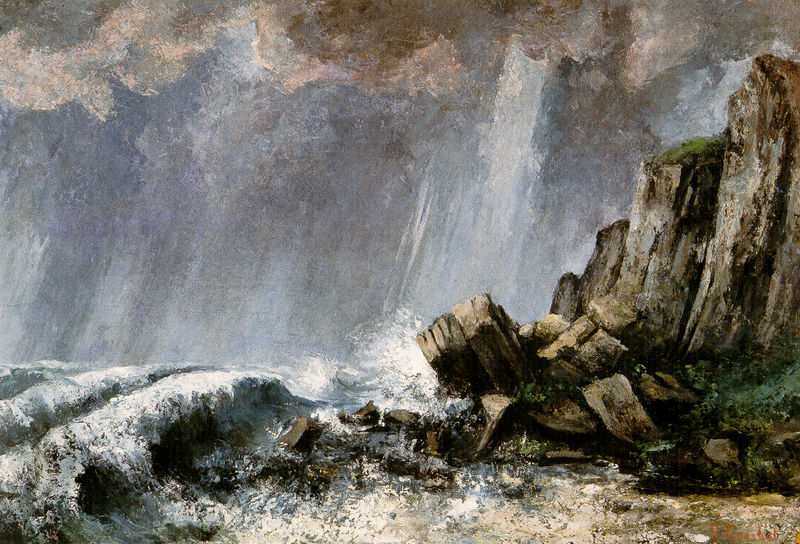
Titel: La Trombe, Étretat, Die Wasserhose
Künstler: Gustave Courbet
Standort: Dijon
Institution: Musée des Beaux-Arts
Schlagwörter: blau, felsen, gemälde, gestein, gewitter, himmel, meer, schatten, wasser, weiß, wolken, grün, impressionismus, landschaft, ocker, sand, see, ufer, braun, grau, holz, licht, pastell, schwarz, gras, rasen, rot, wolke, wand, stein, steine, bild, signatur, öl, erde, horizont, natur, wind, busch, gebüsch, land, realismus, pflanzen, rosa, wasserfall, gischt, küste, strand, welle, wellen, fels, hang, klippen, steilhang, lila, violett, wasserfarbe, steil, schaum, brandung, flut, naturgewalt, sturm, unwetter, wetter, woge, wogen, deutsch, klippe, steilküste, regen, courbet, strahlen, riff, moos, acryl, blitz, donner, drama, schroff, tosen, schauer, niederschlag, wolkenbruch, hanf, steilwand, naturgewalten, regenschauer, sprudeln, ül, regenwand, rügen, felsspat, kreidefelsen, wellenbruch, wolke wolken, beach, baleu, sturm signatur